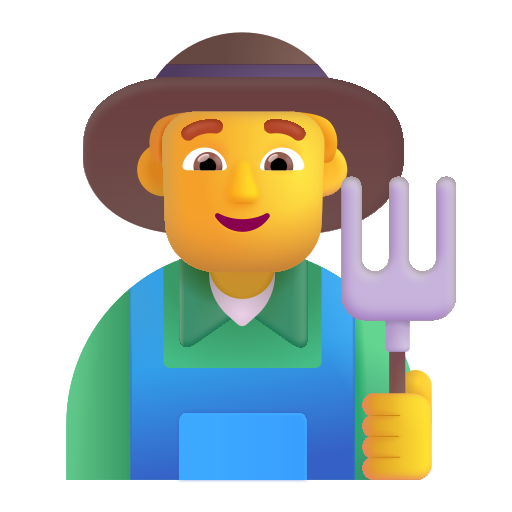
man farmer color default